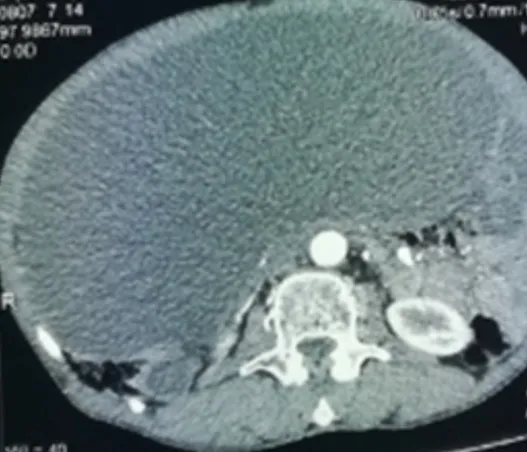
CT image of the hydatid cyst in its under mesocolic portion.
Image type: radiology (ct)